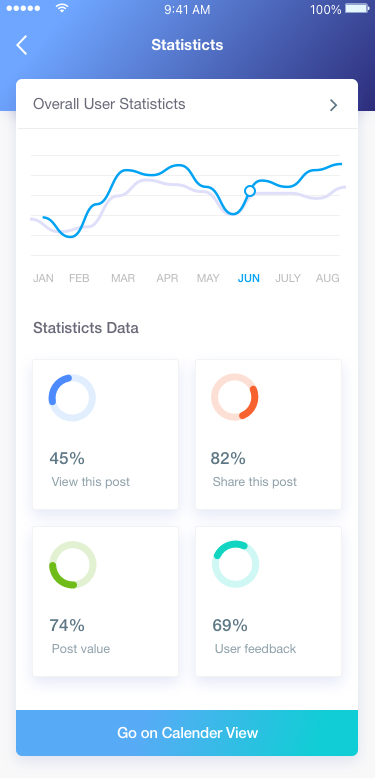
Text in this UI design:
Statisticts
Go on Calender View
JAN     FEB       MAR       APR      MAY      JUN     JULY     AUG
Overall User Statisticts
45%
View this post
82%
Share this post
74%
Post value
69%
User feedback
Statisticts Data